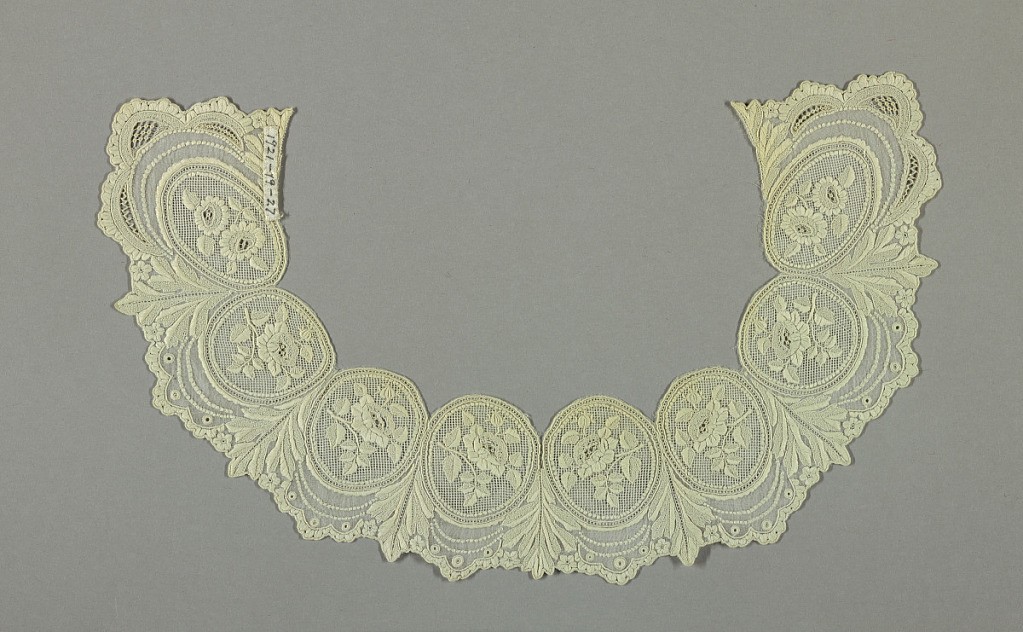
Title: Collar
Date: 19th century
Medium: linen, cotton Technique: deflected element work
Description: Collar in a pattern of medallions containing roses set in a scalloped border.